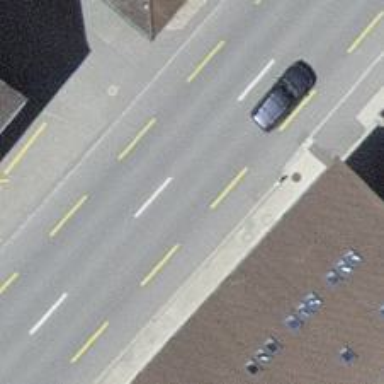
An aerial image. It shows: Primary highway with asphalt surface and designated cycle lane.